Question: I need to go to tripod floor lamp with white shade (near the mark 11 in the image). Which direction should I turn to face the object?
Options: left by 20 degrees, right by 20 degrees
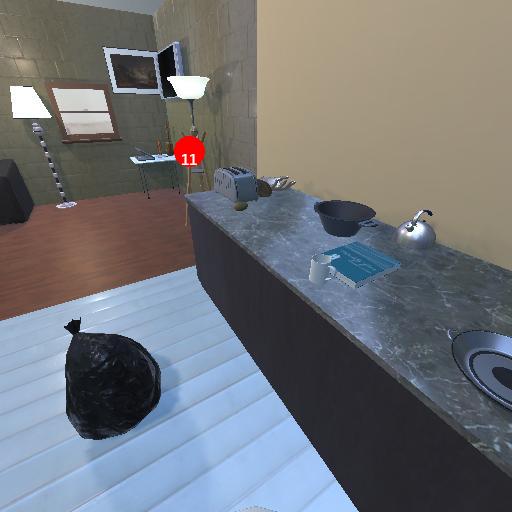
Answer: left by 20 degrees